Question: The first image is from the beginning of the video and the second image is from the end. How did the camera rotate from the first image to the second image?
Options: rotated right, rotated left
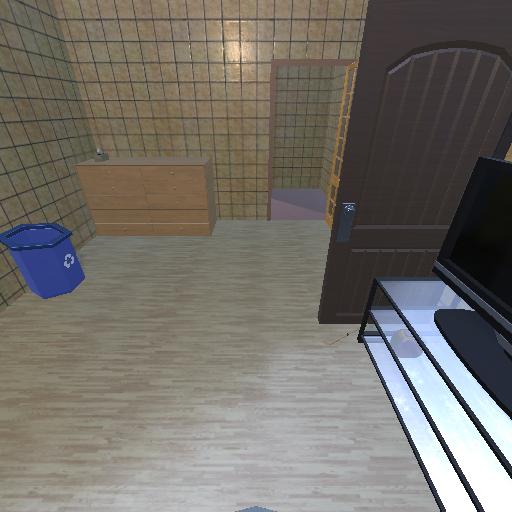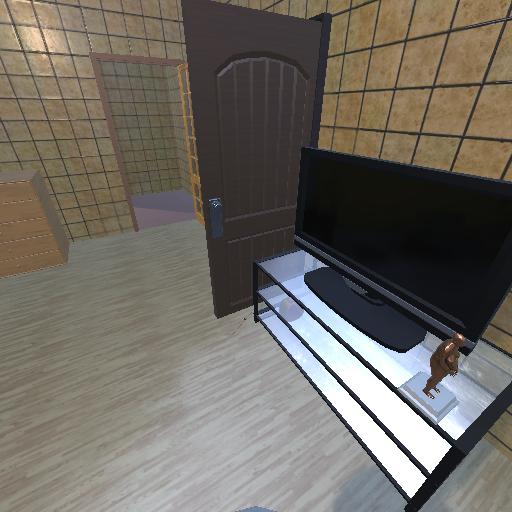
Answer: rotated right